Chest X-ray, PA view. Patient: 37 years old, sex F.
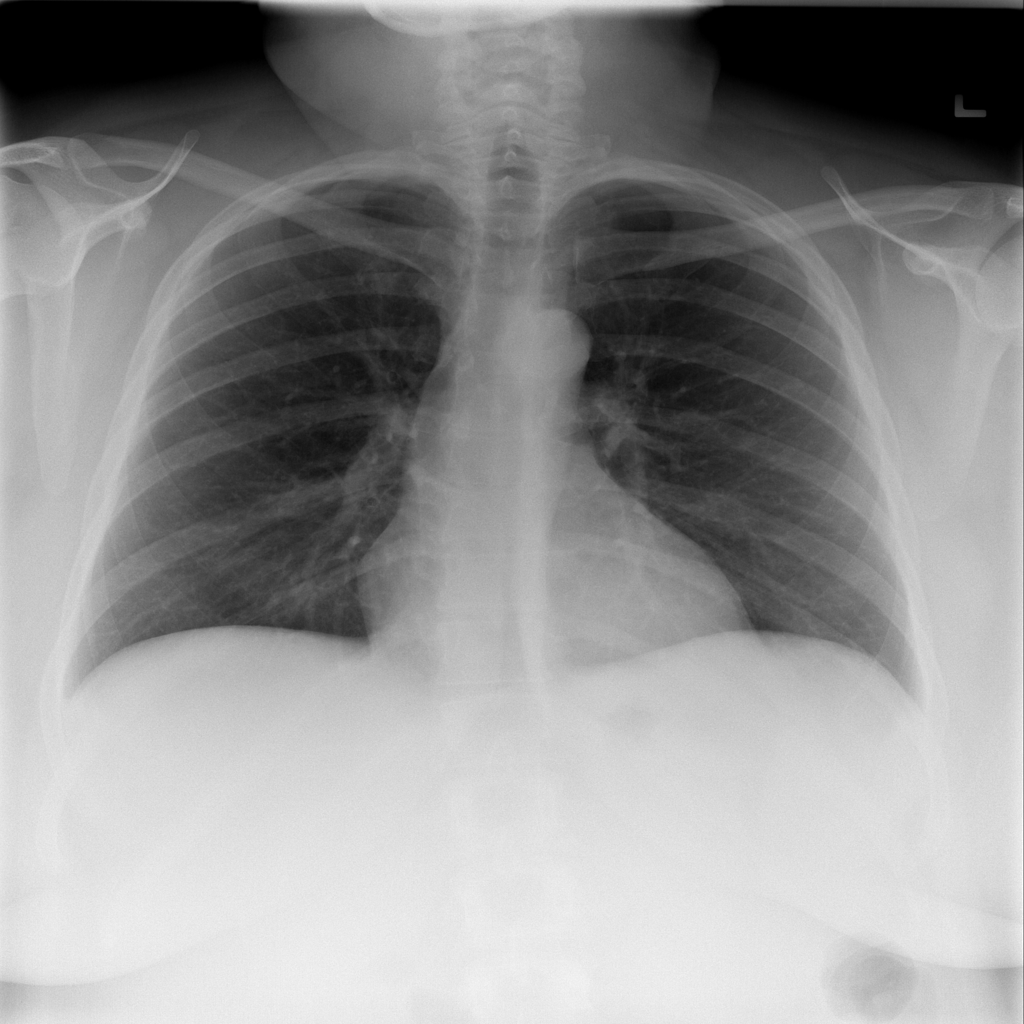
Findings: No Finding